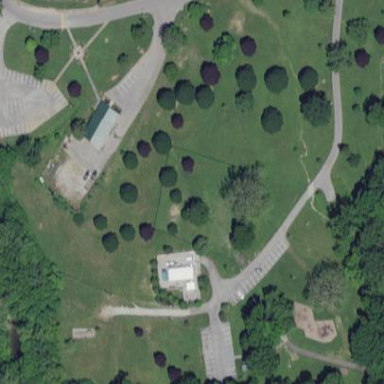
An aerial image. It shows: Dog park for leisure land.